Question: After a merge the icons reprensenting folder a has change to this yellow icon representing one parent folder and a child one (With the label Appls beside) :

Anyone has an idea what's the meaning of this icon? All the other folder icon are normal.
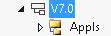
Answer: The grey icon means that the folder has been converted to a Branch Root and that it (optionally) has a branch relationship with another Branch elsewhere in the repository.
Note:

For more information see the <URL> topic on MSDN.
The yellow "Branched folder" icon is not a standard icon of Visual Studio, but a feature if the <URL>.

With the File Icon change option off:

Wit the File Icon change option on:

From the extension gallery description:
>
## File icon change
In the file list on the left side of Source Control Explorer window
are branched files displayed with changed icon. is displayed at files that are target of Branch
operation or if file is branched only to one location. If file is
branched to more than one location its icon is changed to icon .